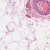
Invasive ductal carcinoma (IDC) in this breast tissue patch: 0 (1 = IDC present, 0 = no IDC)